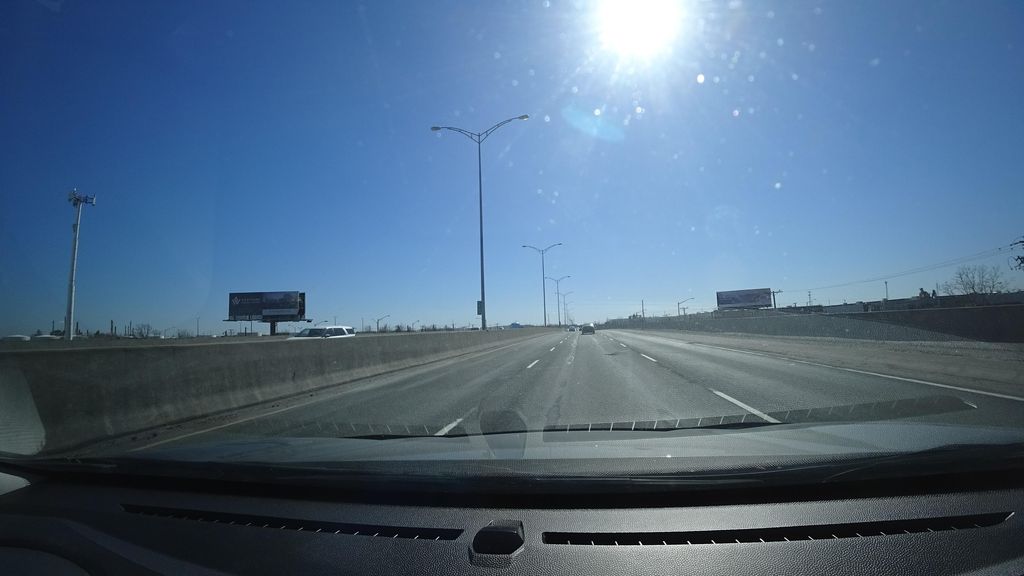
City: montreal